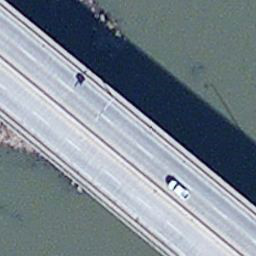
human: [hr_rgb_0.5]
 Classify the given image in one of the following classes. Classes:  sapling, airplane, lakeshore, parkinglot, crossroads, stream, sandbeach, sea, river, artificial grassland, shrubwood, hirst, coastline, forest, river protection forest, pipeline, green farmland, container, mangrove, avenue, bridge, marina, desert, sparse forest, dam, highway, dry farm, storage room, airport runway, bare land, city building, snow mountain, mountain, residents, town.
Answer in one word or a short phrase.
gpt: bridge